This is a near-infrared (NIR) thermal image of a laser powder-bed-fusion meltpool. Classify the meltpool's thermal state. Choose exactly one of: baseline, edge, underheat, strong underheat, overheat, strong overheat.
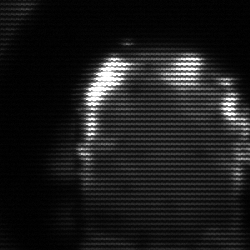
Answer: baseline